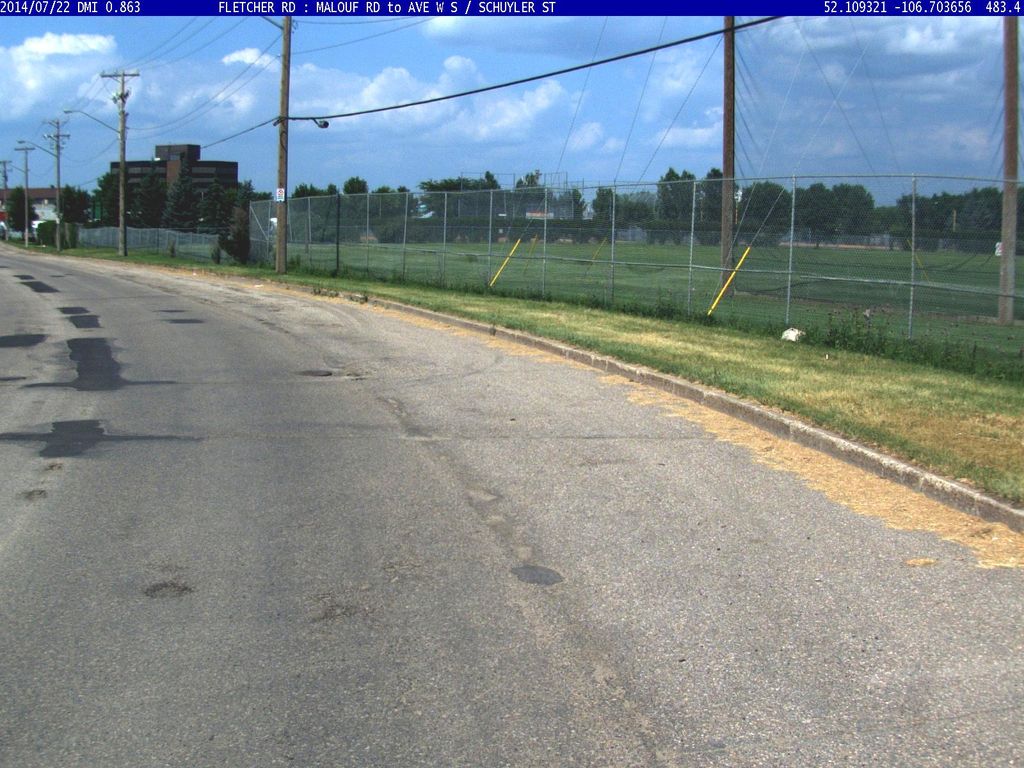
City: saskatoon